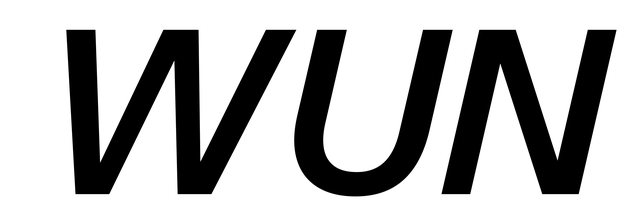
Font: InstrumentSans-Italic_SemiBold_Italic